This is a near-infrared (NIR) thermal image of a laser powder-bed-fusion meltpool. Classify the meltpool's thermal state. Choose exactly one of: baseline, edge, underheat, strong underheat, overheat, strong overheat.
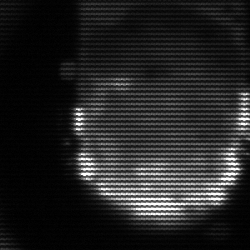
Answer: baseline